Question: As I'm working on building progressive web apps. We are facing weird behaviour for service worker.
'''
1. Clear cache and unregister service worker
2. Go to www.example.com
3. Examine the network calls for resources (JS/CSS)
'''
Expected result:
Only single network request should go for one resource.
Actual result:
Two network requests are being made for each of the resource [
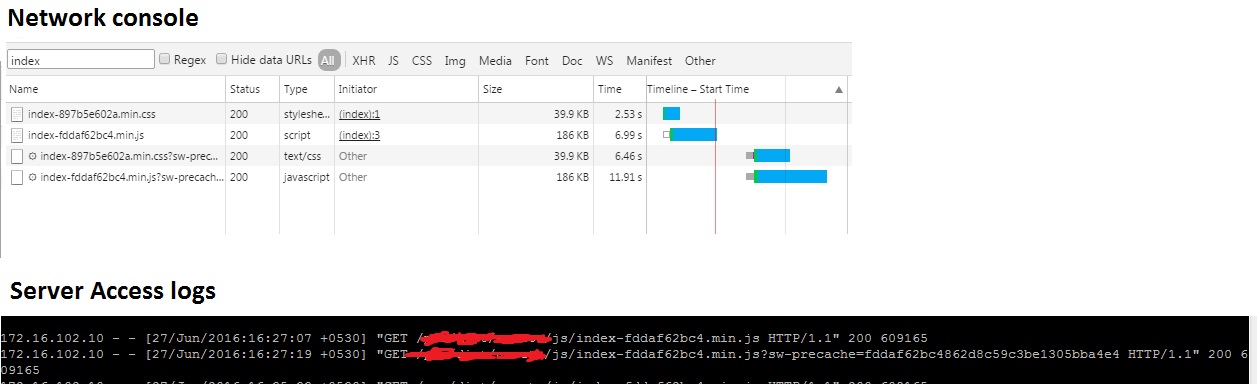
Answer: What you're seeing in 'sw-precache' fetching the resources to populate its caches. That happens independently of the initial request made by the controlled page. It's a fairly common model, whether or not you're using 'sw-precache'.
(As an aside, I see that you're explicitly versioning your JS and CSS resources, which is great. You'll notice that 'sw-precache' appends a cache-busting header to its precaching requests right now, meaning that they'll always go against the network instead of the HTTP browser cache. The upcoming 4.0.0 release of 'sw-precache', which you can use now via the 'master' branch, has a new <URL>